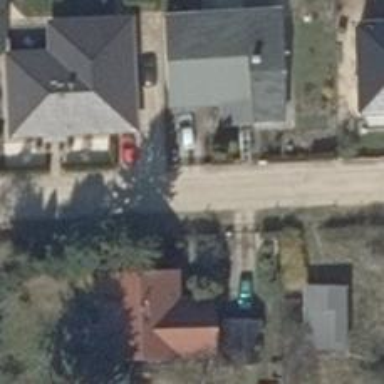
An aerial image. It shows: Driveway.